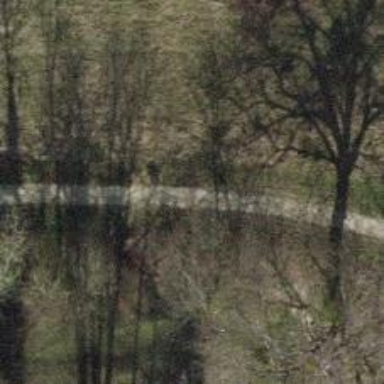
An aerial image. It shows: Dirt footway.